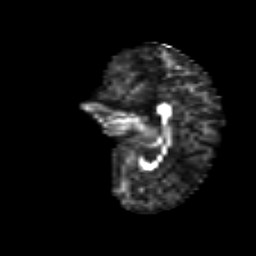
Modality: FA
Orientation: sagittal
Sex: female
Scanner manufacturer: siemens
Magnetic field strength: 3 T
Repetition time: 5 s
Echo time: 0.071 s